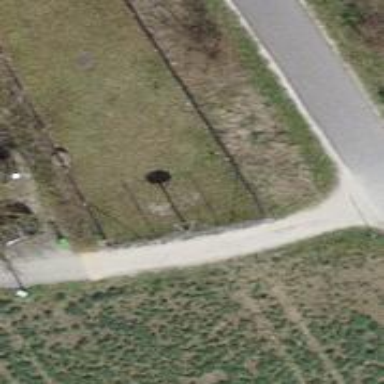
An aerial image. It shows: Path with fine gravel surface.